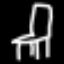
Label: chair